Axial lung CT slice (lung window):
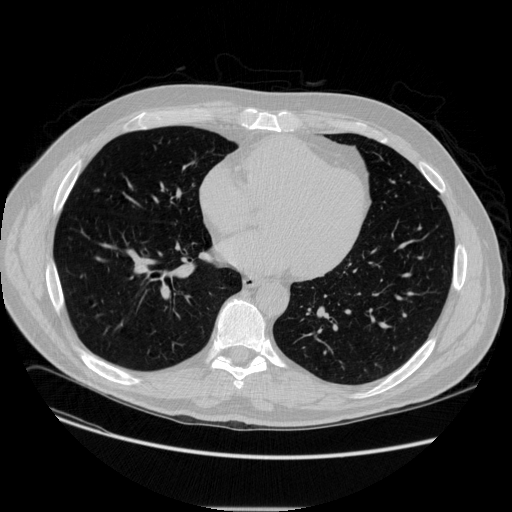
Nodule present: no